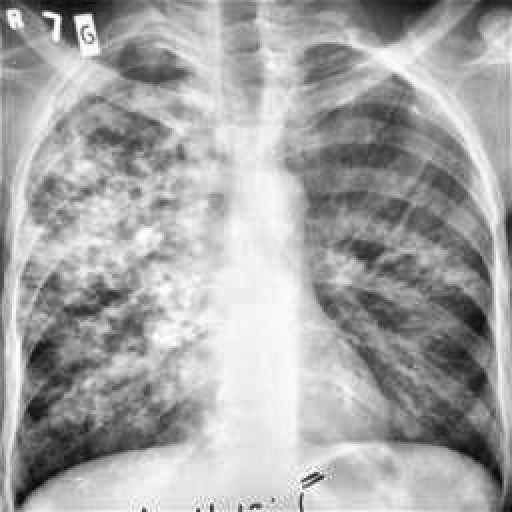
Finding: TUBERCULOSIS